Question: The Jenkins version running is 2.249.1. I am new to Jenkins, so I may be missing something very obvious here. I found a few related stack overflow questions, but nothing answered this question specifically. I found this <URL> to be helpful but still didn't answer the question being asked.
This is all being done through the Jenkins GUI. I added a post build action to archive files. Here is the screen  that I am seeing.
I am trying to archive all the files while keeping their folder structure. I am able to add all the files while losing their folder structure with this pattern: '**/*.*'
Using a single '*' only grabs the outermost and ignores all the folders beneath the working directory. I realize I can list each directory specifically to accomplish this, but it seems like there should be a simple way to grab everything and keep the folder structure.
Thanks!
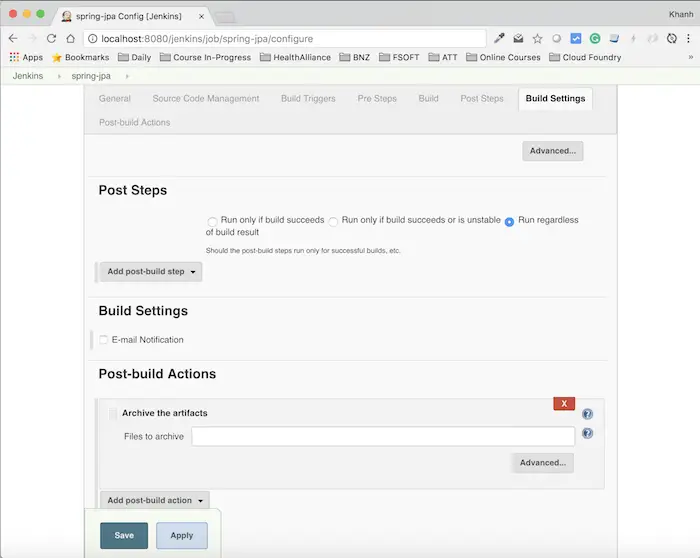
Answer: Per the help icon (?) ,
> You can use wildcards like 'module/dist/**/*.zip'.See the includes <URL> for the exact format.
Suggest reading the <URL> documentation carefully.
'''
Files to archive [ **/** ]
'''
will copy the the entire directory structure and folders. The '**/' matches all directories and the '/**' matches all contents. If the contents is a directory, process as a directory, if it's a file, copy it.
Something like 'myrootdir/**/matchingdir*/**' could produce:
'''
myrootdir/user/matchingdirWeb/logging-log4j2-web.xml
myrootdir/user/matchingdirWeb/logging-web.xml
myrootdir/user/matchingdirWS/logging-log4j2-service.xml
myrootdir/user/matchingdirWS/logging-service.xml
myrootdir/Web/matchingdirWeb/logging-log4j2-web.xml
myrootdir/Web/matchingdirWeb/logging-web.xml
myrootdir/WS/matchingdirWS/logging-log4j2-service
myrootdir/WS/matchingdirWS/logging-log4j2-service.xml
myrootdir/WS/matchingdirWS/logging-service.xml
'''
You must actually click on the button to navigate into '"<build>/artifact"' to see the tree. The main build page may not show the complete path to the files.
You should also set a smart retention policy '<URL> for more details.